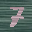
Label: 7